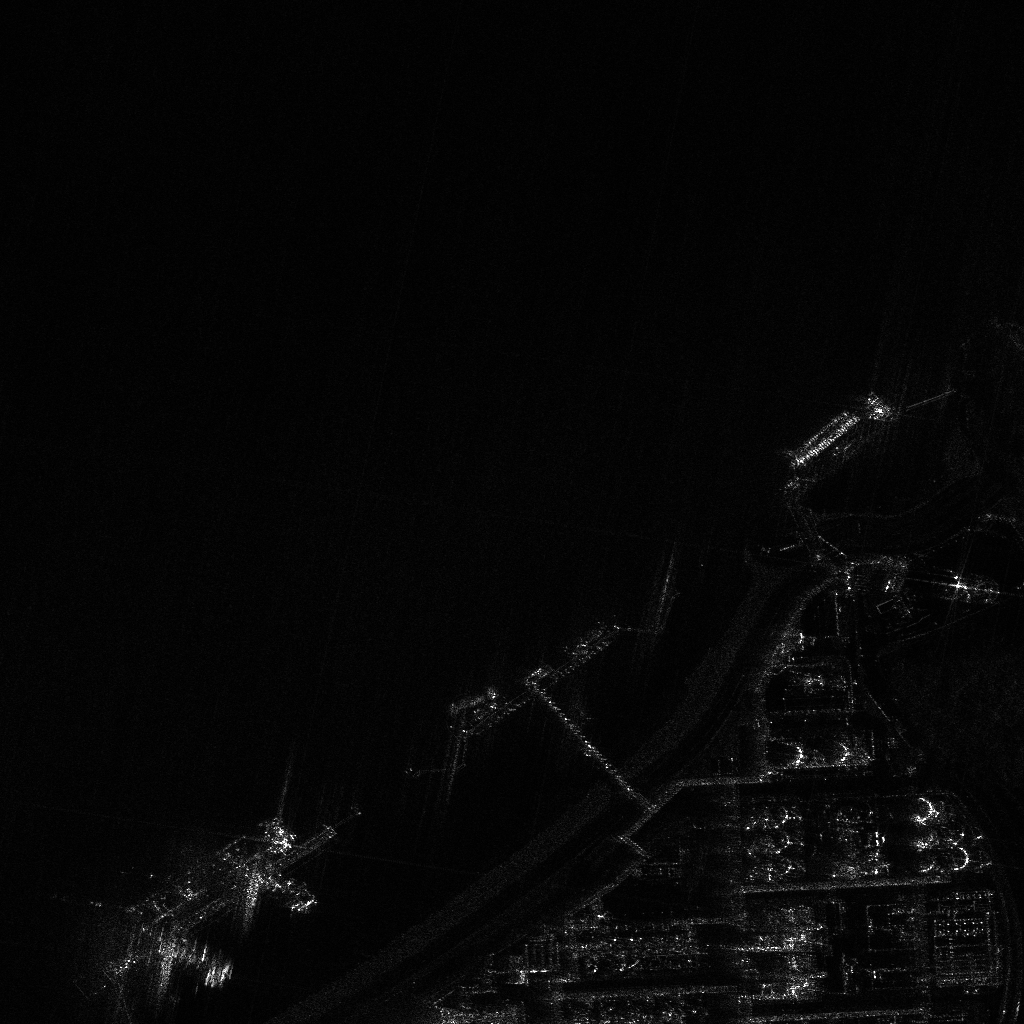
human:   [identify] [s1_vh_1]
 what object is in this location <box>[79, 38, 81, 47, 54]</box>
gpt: <ref>1 medium dredger at the right</ref>